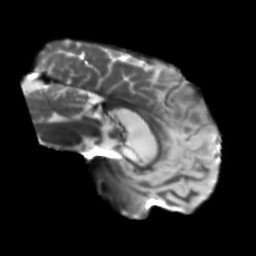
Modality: T2w
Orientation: sagittal
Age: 56
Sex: male
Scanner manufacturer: siemens
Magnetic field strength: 3 T
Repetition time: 5.25 s
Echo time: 0.08 s